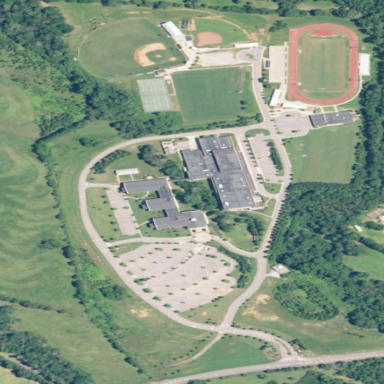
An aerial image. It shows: School.